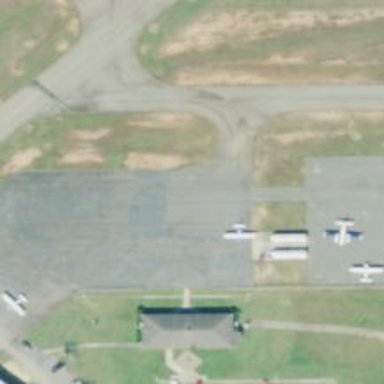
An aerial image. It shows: Image of taxiway at airport.